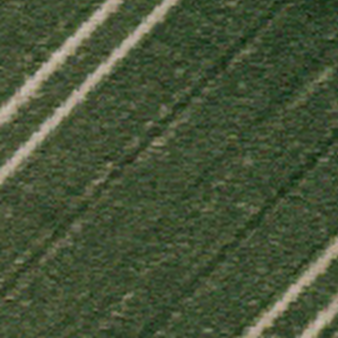
Label: other